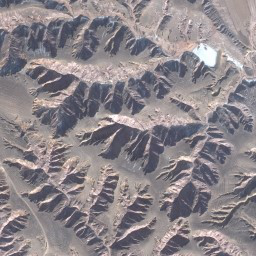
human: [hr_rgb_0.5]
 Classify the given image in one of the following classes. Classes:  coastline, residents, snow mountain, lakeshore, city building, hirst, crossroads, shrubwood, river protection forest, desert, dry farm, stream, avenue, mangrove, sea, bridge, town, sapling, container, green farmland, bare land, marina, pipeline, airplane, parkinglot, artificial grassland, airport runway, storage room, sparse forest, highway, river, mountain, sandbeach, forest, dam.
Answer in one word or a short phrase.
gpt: mountain